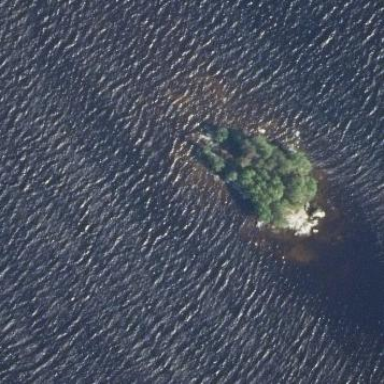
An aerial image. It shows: Island covered with forest.